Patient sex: F
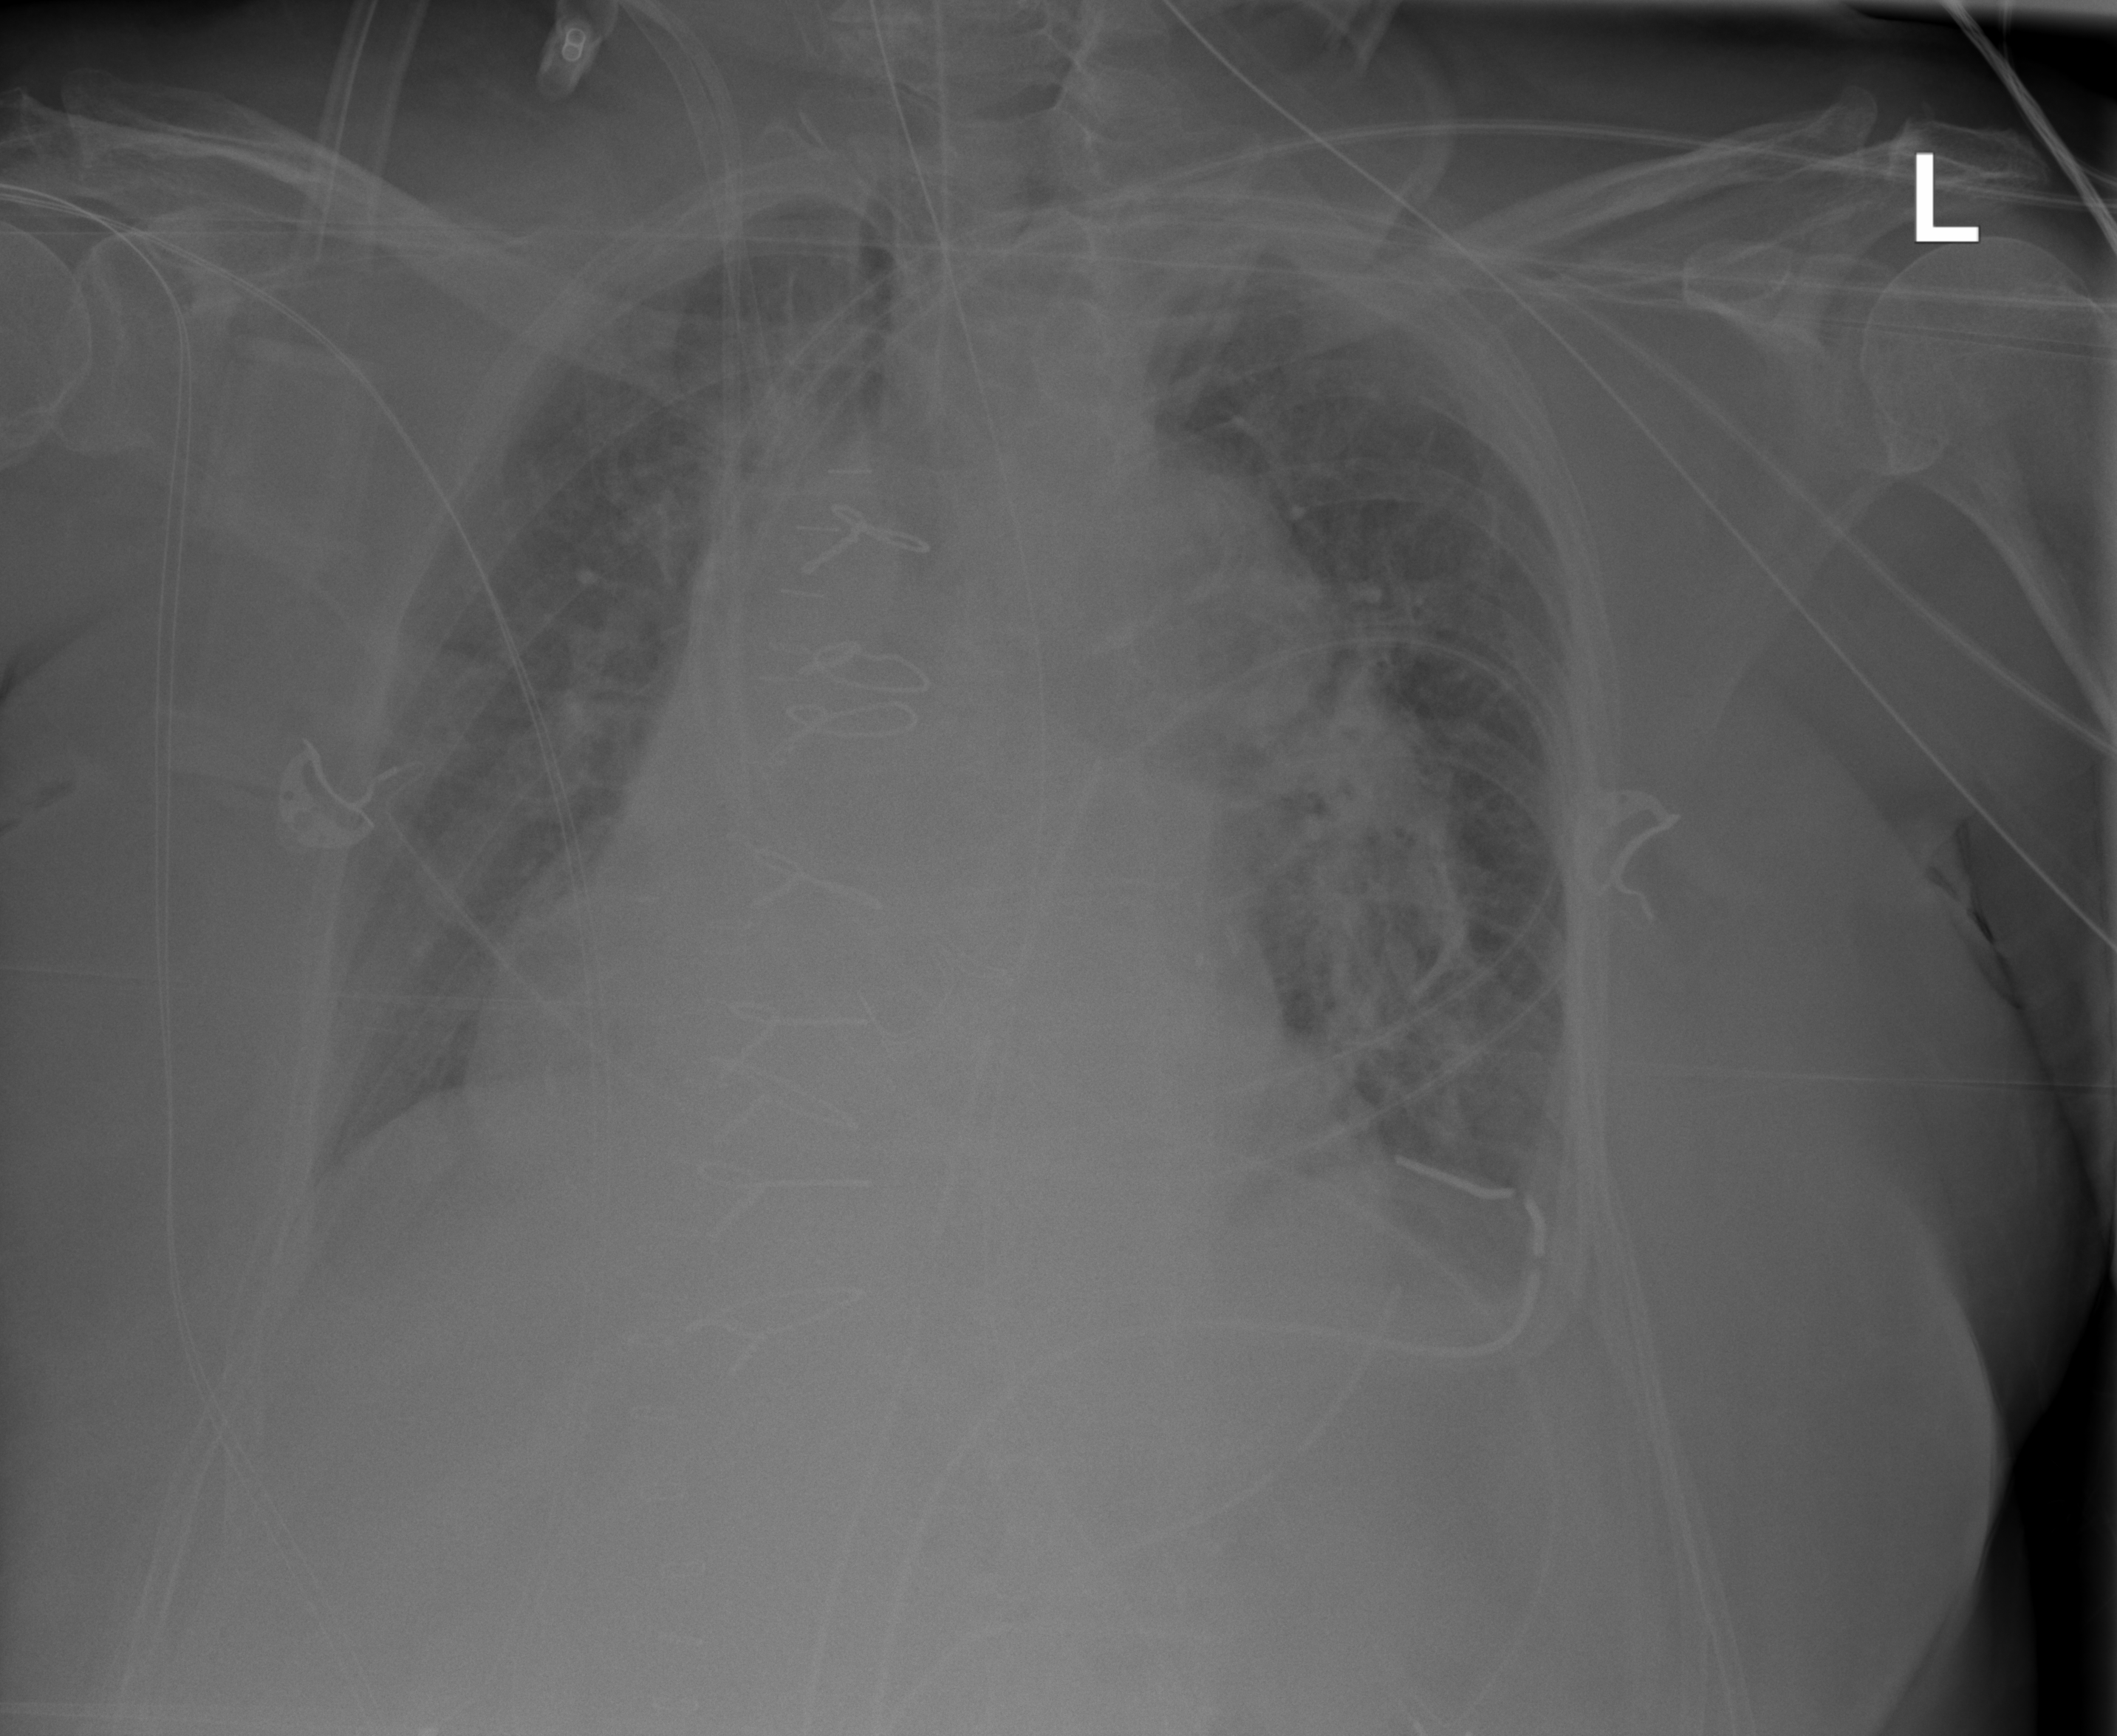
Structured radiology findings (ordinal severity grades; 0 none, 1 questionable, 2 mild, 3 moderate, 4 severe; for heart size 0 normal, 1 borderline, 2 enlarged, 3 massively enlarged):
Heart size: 2
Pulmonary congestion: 2
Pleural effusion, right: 0
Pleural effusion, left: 0
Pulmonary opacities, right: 0
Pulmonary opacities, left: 2
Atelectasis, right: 2
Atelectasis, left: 2